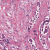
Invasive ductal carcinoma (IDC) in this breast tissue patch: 1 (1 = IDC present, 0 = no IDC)